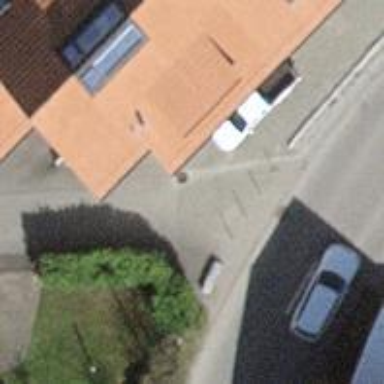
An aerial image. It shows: Bollard barrier.